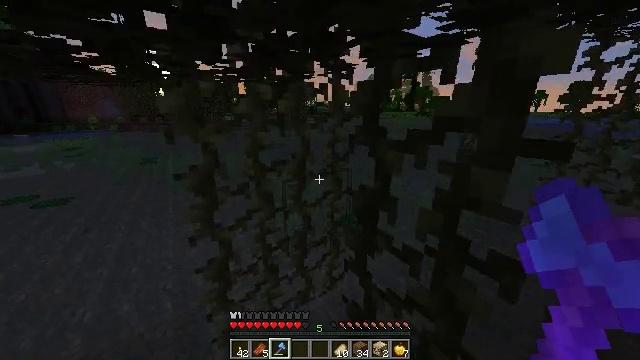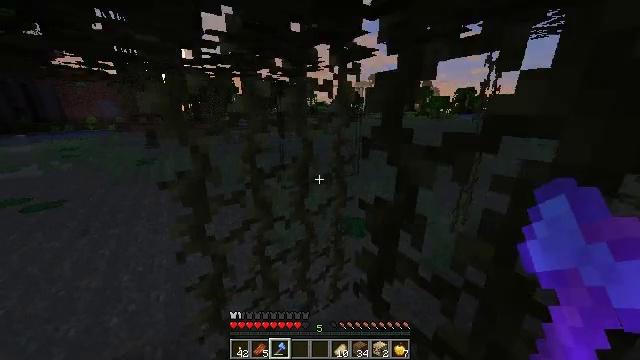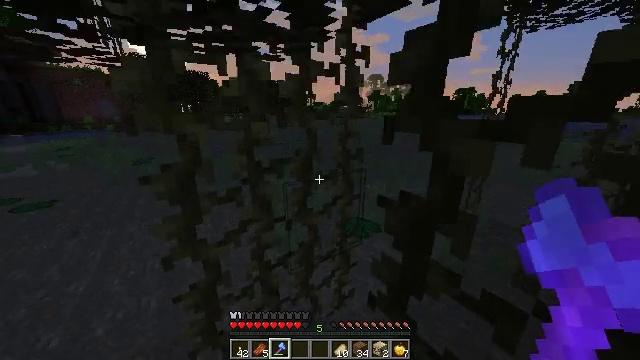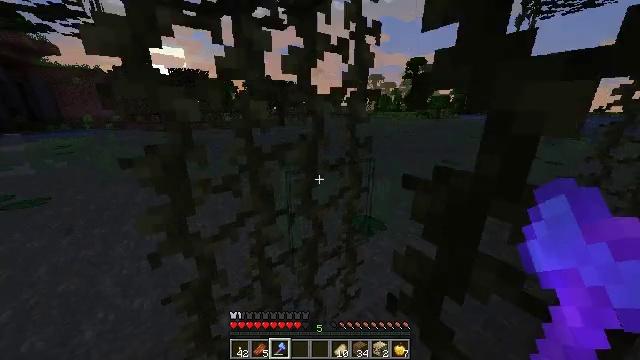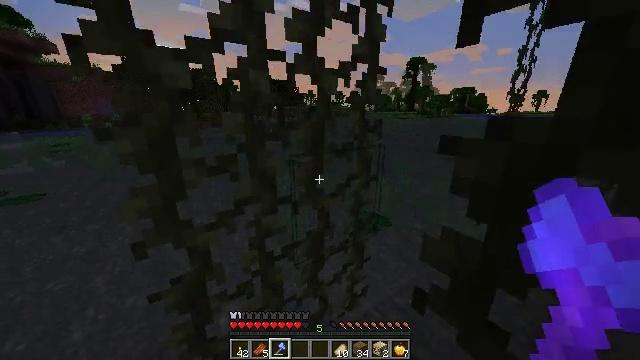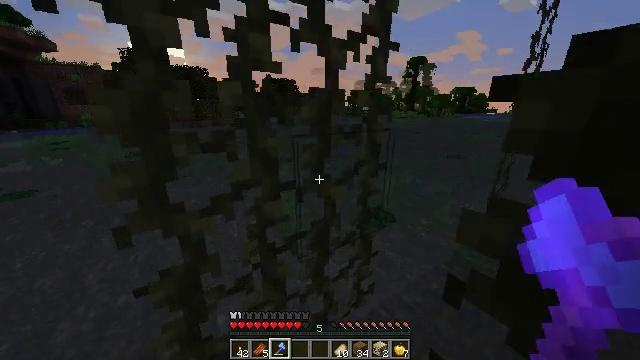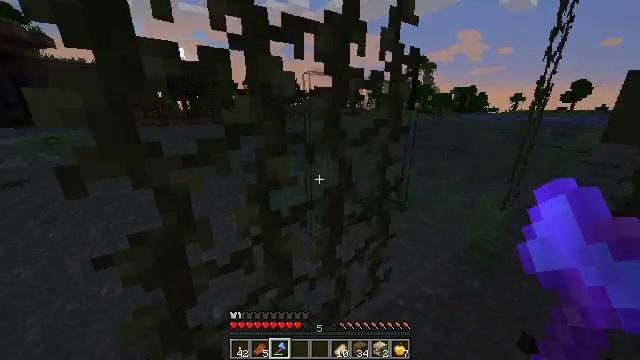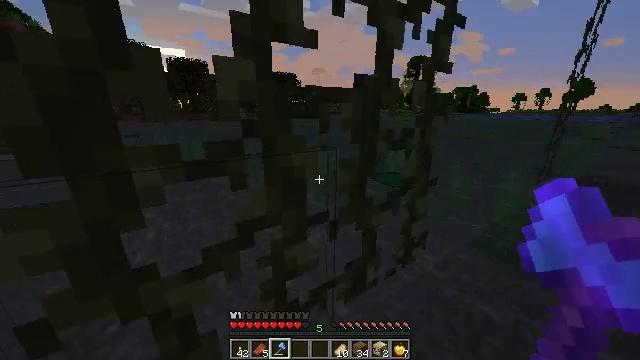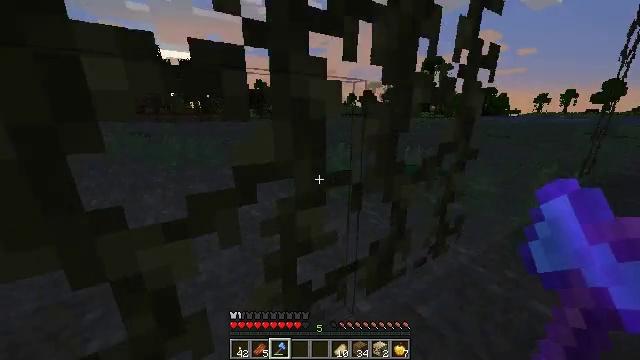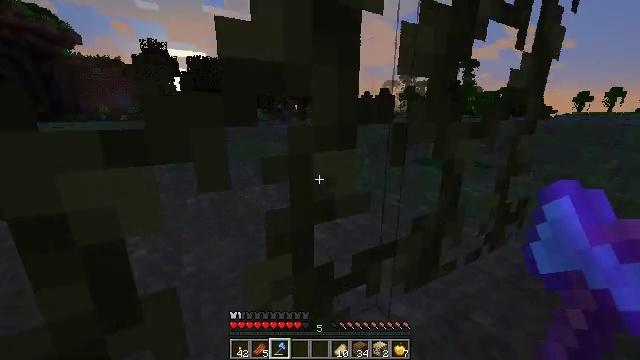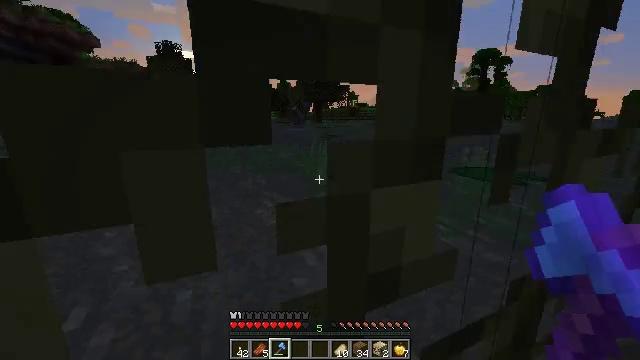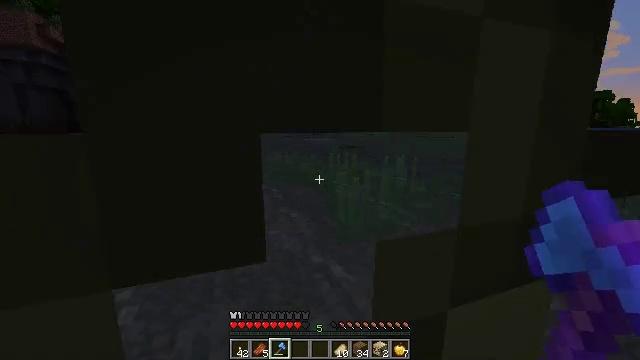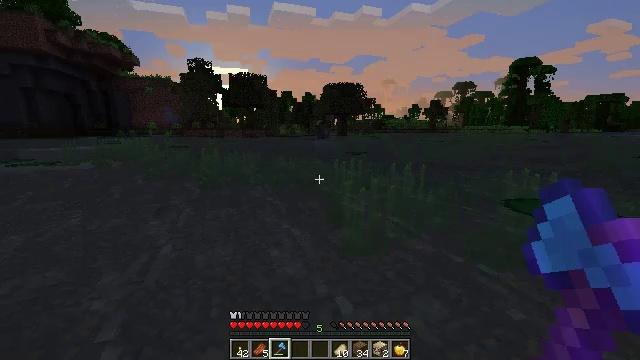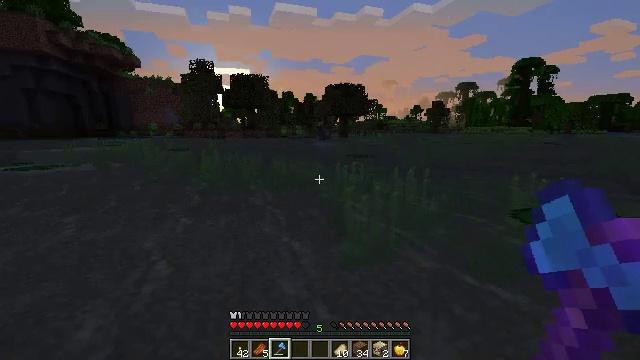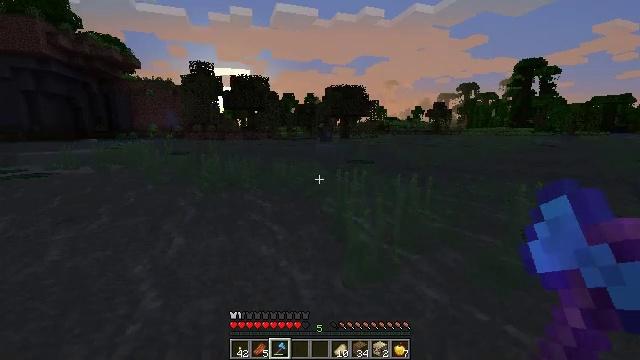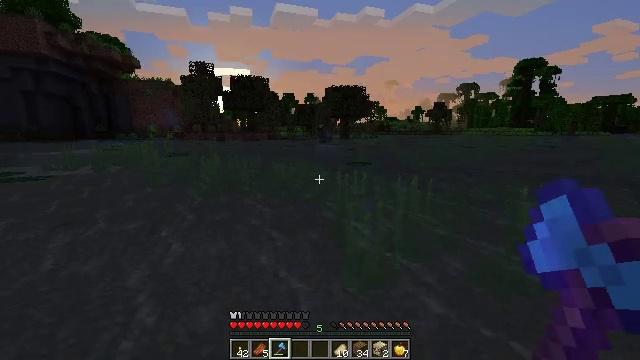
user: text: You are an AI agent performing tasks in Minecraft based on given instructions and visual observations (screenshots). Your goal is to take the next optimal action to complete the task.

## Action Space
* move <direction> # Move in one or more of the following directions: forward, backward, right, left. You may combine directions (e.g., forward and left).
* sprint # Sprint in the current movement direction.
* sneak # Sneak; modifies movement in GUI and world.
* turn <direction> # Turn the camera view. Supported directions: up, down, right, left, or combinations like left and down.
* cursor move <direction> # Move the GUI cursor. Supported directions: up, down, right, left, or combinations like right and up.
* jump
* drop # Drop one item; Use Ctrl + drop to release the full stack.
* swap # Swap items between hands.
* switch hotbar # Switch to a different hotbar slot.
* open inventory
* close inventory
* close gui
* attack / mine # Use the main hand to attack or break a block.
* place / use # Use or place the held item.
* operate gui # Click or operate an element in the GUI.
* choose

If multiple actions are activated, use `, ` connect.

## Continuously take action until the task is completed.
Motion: motion action
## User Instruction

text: Remove the lily pad floating on water.
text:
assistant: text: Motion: move forward and move left, sprint, jump
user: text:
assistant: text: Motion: move forward and move left, sprint, jump
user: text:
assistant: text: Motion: move forward and move left, sprint, jump
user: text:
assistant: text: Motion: move forward and move left, sprint, jump
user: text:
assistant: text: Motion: move forward and move left, sprint, jump
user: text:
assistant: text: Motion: move forward, sprint, jump
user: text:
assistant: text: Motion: move forward, sprint, jump
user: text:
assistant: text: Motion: move forward, sprint, turn left and up, jump
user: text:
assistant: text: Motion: move forward, sprint, turn left and up, jump
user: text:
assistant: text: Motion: move forward, sprint, turn left and up, jump
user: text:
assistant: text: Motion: move forward, sprint, turn left and up, jump
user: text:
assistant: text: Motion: move forward, sprint, turn left, jump
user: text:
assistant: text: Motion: move forward, sprint, jump
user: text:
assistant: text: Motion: move forward, sprint, jump
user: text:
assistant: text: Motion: move forward, sprint, jump
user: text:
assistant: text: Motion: move forward, sprint, jump
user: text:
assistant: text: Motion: move forward, sprint, jump
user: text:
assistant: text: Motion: move forward, sprint, jump
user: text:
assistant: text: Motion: move forward, sprint, jump
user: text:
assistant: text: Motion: move forward, sprint, jump
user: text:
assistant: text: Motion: move forward, sprint, jump
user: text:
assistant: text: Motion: move forward, sprint, jump
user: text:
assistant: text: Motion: move forward, sprint, jump
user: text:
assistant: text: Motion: move forward, sprint, jump
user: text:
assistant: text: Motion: move forward, sprint, jump
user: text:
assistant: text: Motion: move forward, sprint, jump
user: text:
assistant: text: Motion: move forward, sprint, jump
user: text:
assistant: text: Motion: move forward, sprint, jump
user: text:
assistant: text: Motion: move forward, sprint, jump
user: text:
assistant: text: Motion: move forward, sprint, jump